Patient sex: M
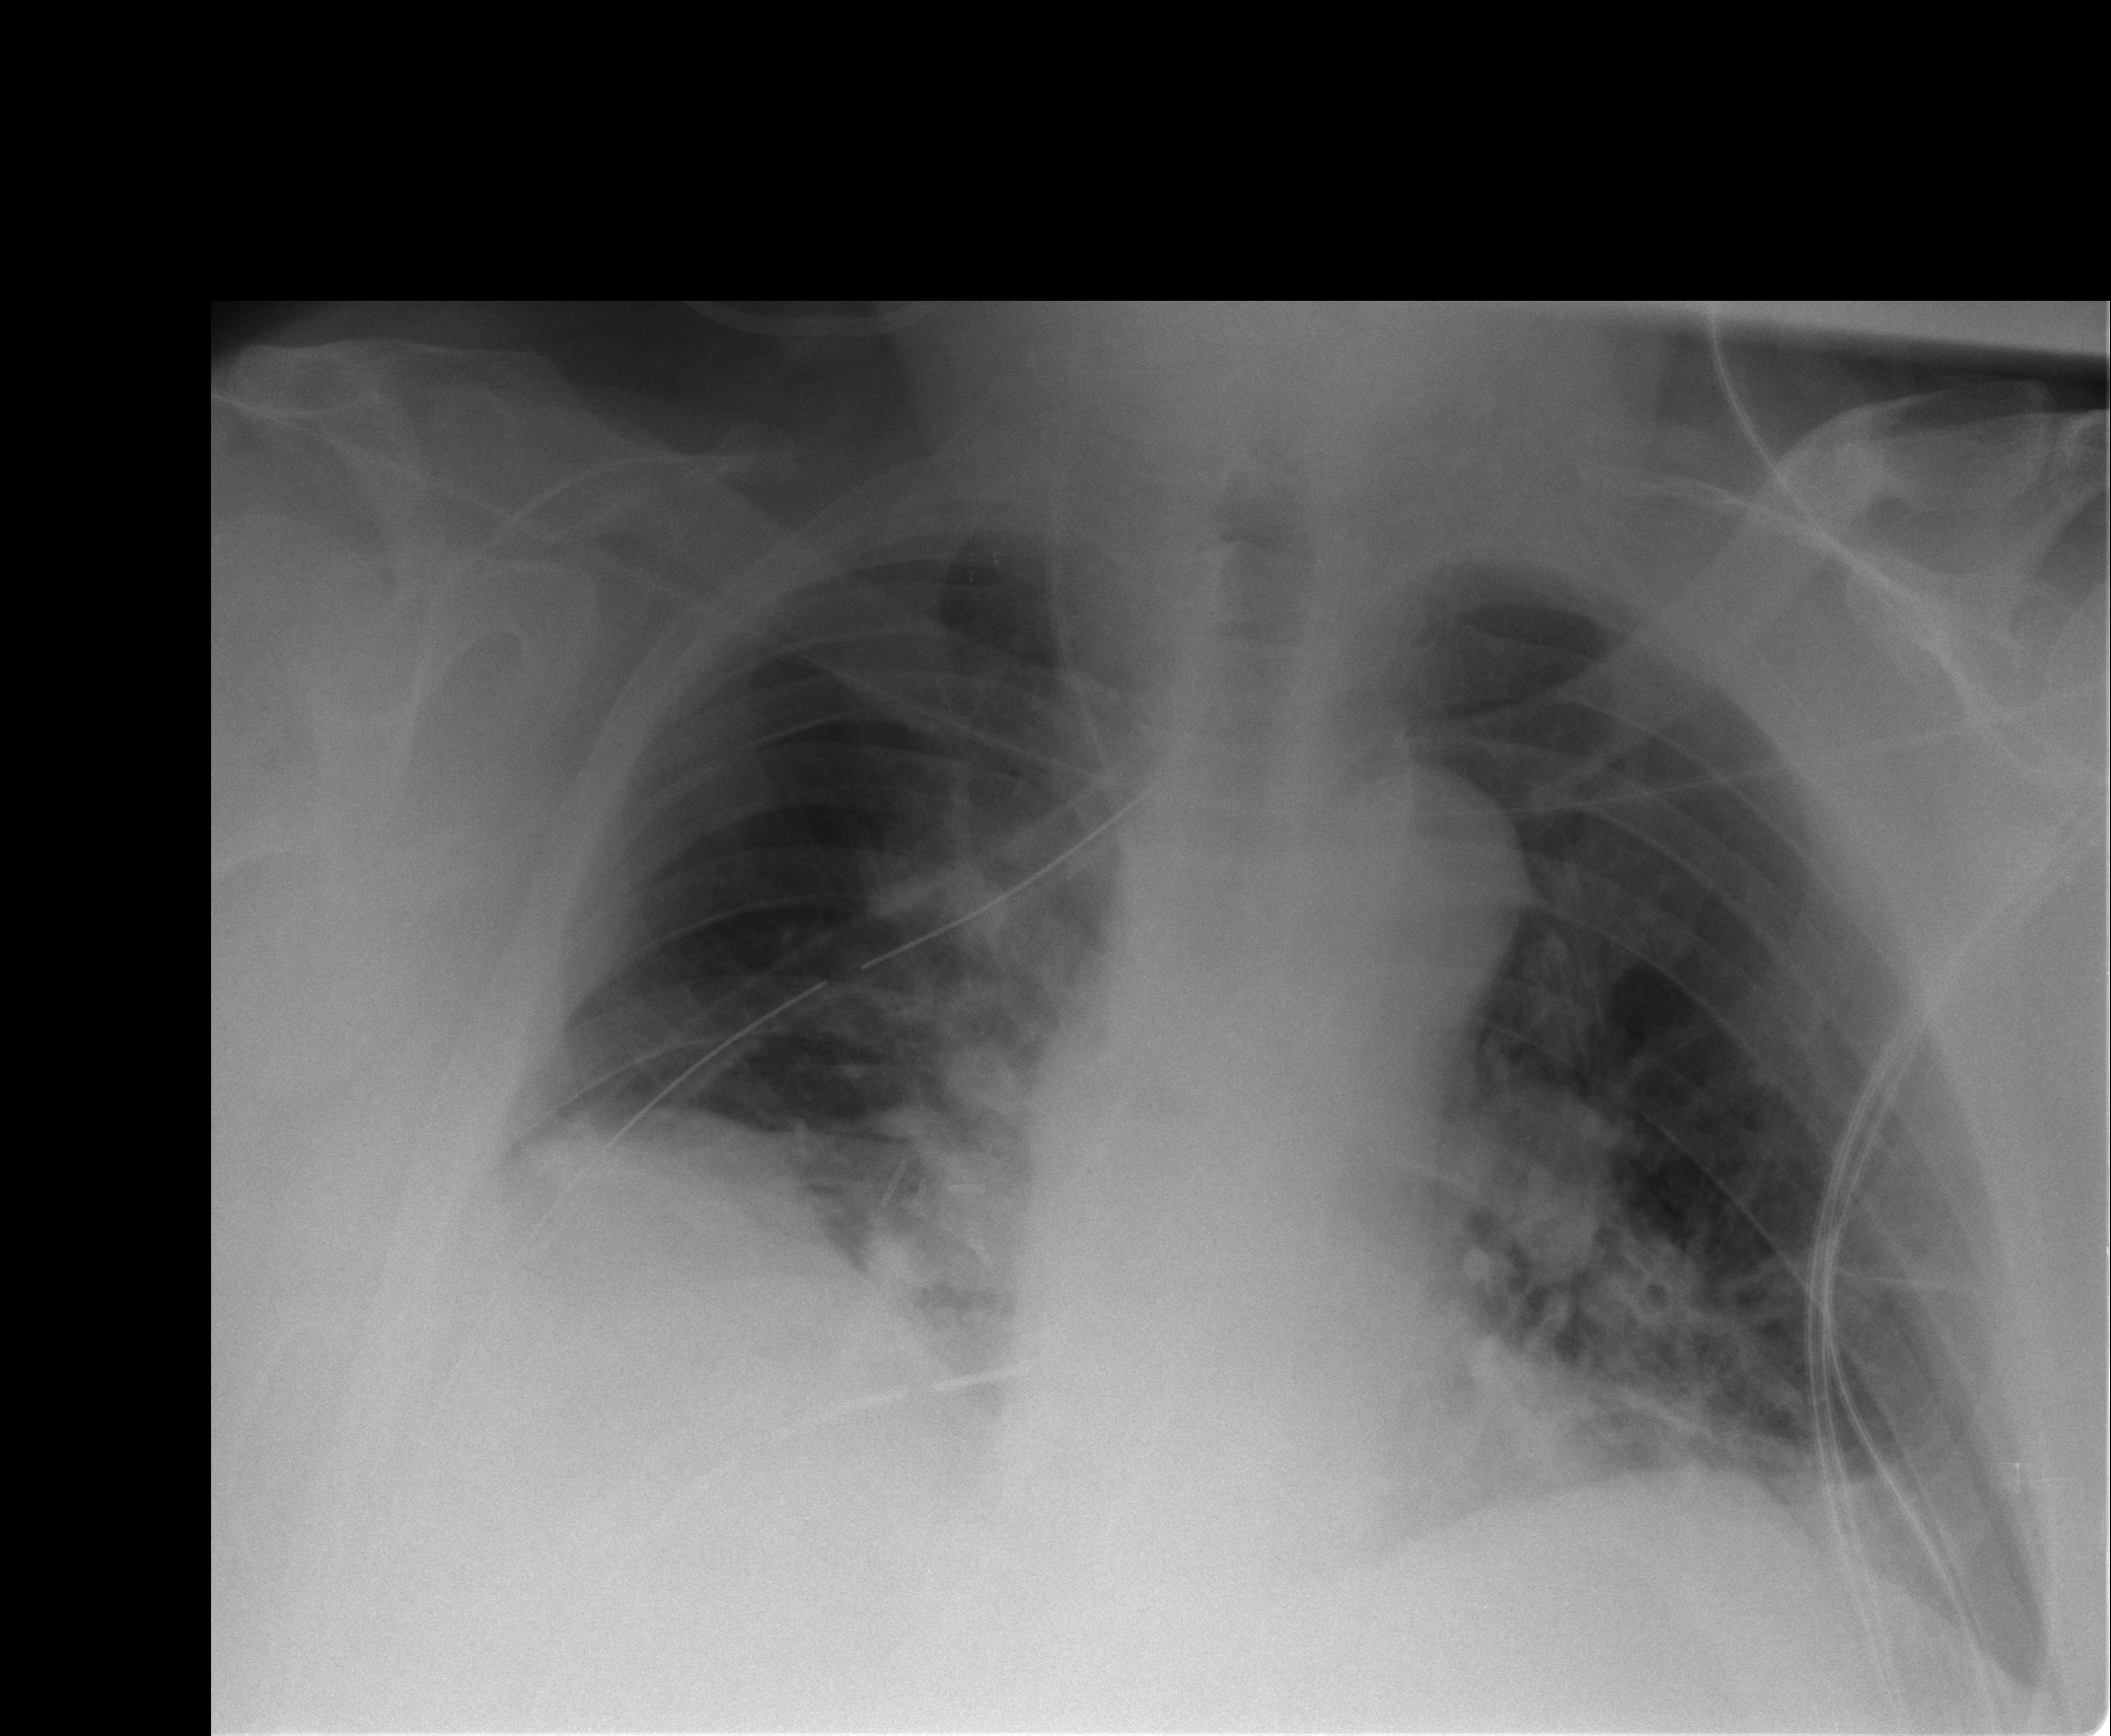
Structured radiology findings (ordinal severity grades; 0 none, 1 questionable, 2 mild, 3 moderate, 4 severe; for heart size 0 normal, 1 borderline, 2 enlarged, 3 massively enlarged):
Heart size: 2
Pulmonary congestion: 0
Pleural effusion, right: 0
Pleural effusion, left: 0
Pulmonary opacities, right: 2
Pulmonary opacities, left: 0
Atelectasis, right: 2
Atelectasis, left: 2